Field crop: maize
Growth stage: 2
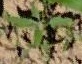
Species: atriplex